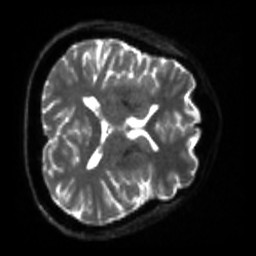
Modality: sbref
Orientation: axial
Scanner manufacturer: siemens
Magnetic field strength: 3 T
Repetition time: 4 s
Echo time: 0.0594 s